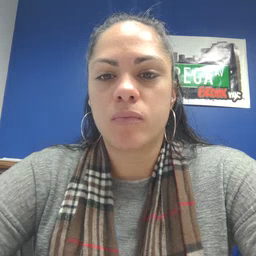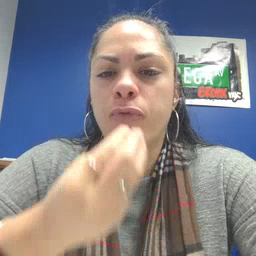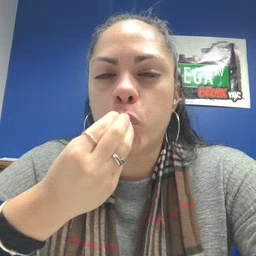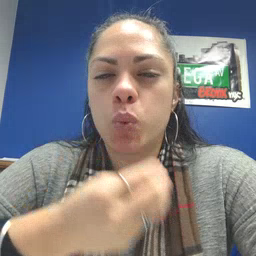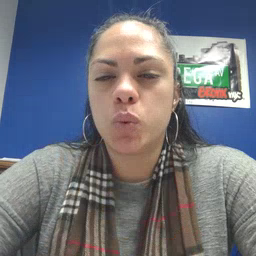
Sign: food